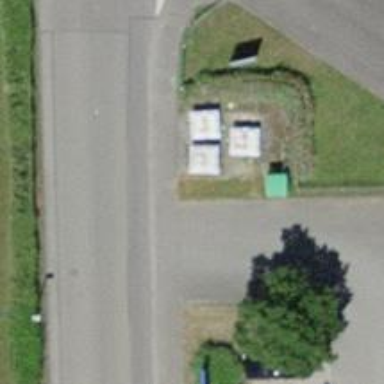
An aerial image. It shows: Recycling container in the area designated for recycling.